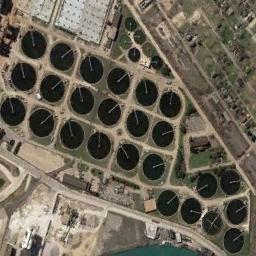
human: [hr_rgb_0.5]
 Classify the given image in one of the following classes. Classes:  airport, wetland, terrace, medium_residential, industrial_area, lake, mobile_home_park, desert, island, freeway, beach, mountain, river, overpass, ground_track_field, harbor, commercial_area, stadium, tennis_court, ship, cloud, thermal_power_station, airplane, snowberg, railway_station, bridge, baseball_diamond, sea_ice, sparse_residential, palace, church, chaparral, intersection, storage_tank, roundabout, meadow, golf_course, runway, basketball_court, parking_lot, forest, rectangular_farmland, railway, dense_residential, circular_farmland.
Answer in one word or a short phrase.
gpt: storage_tank